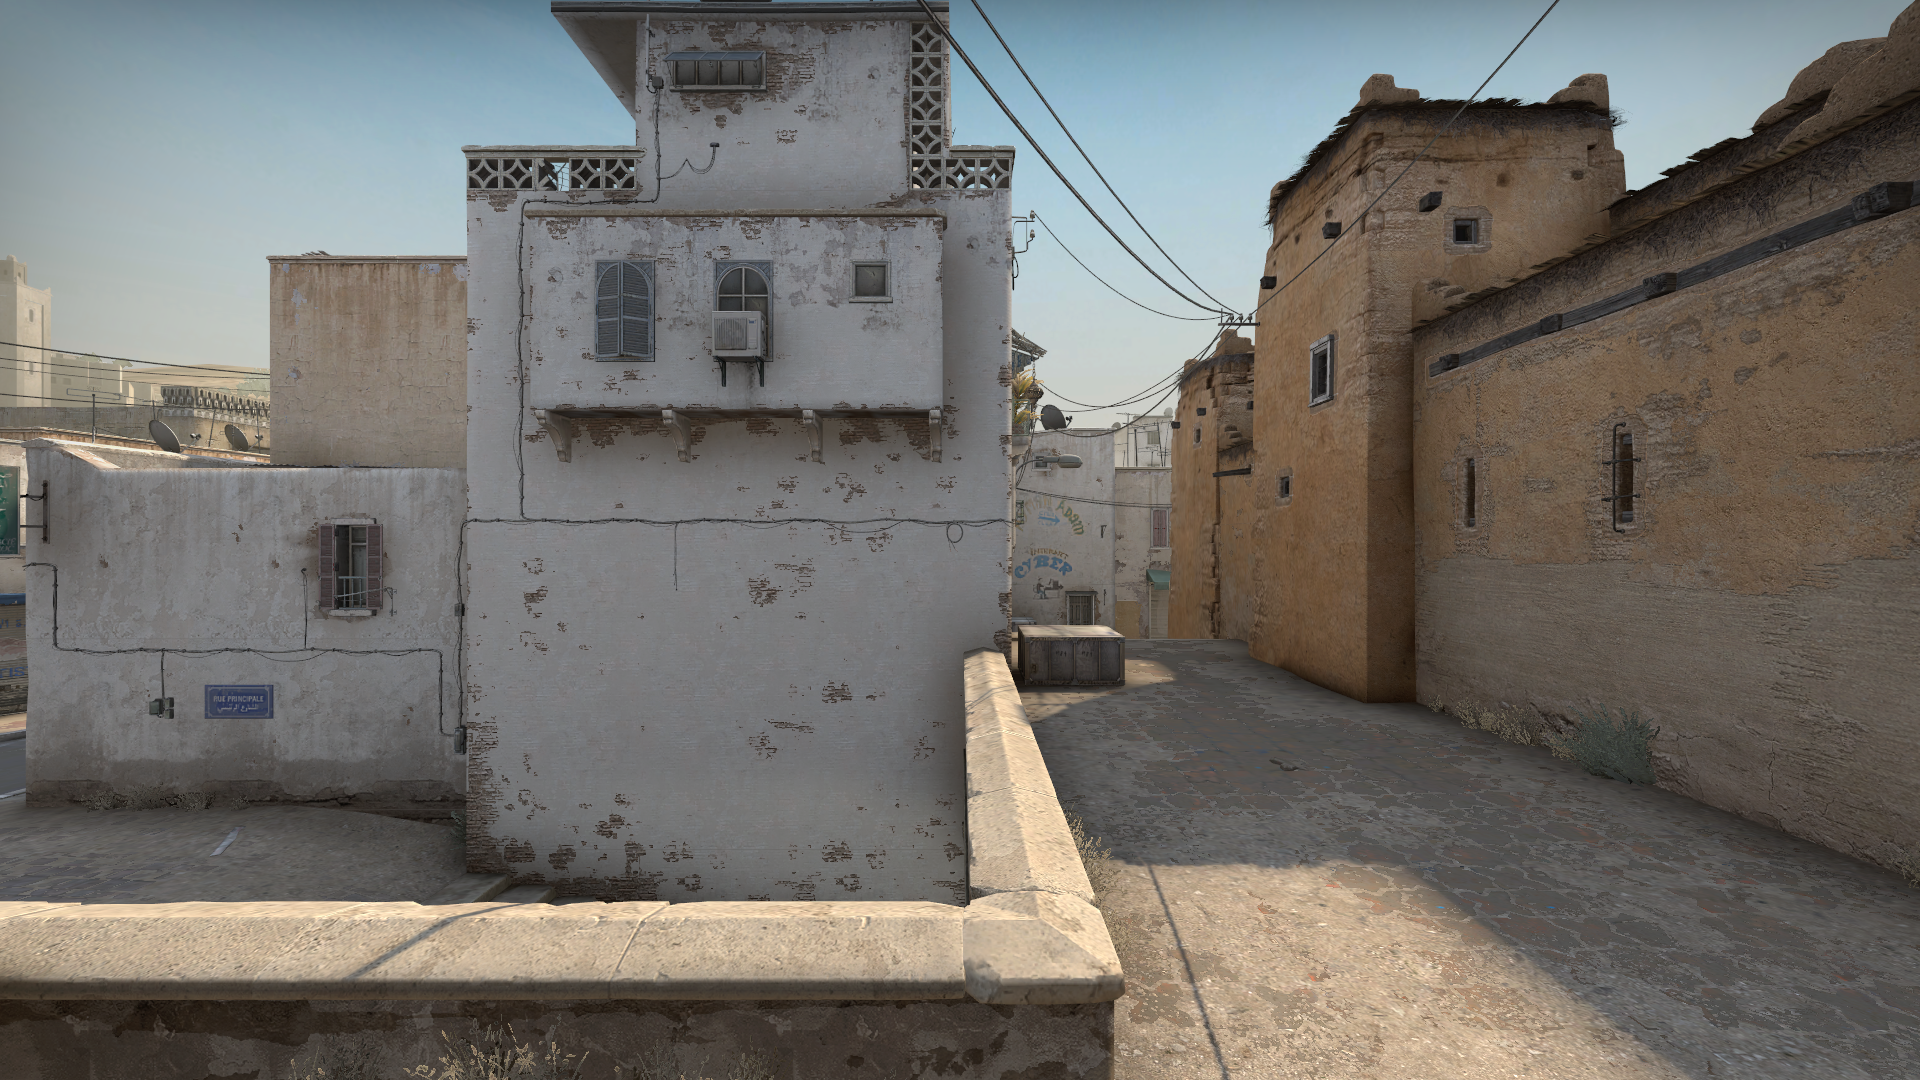
Map: de_dust2